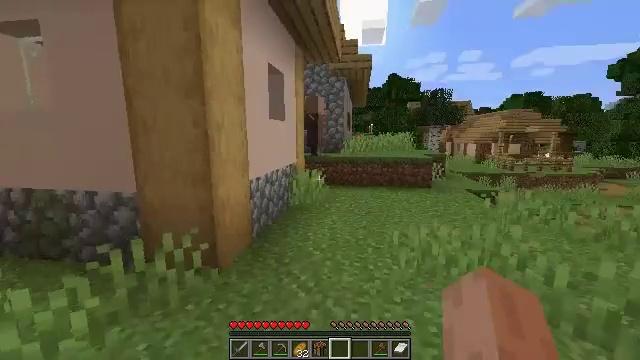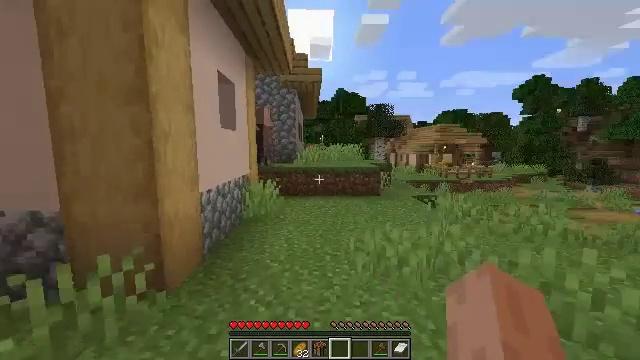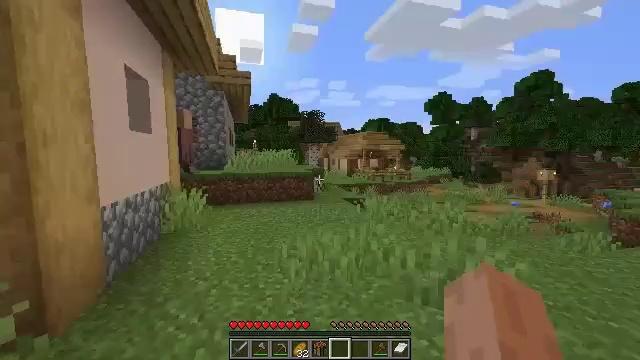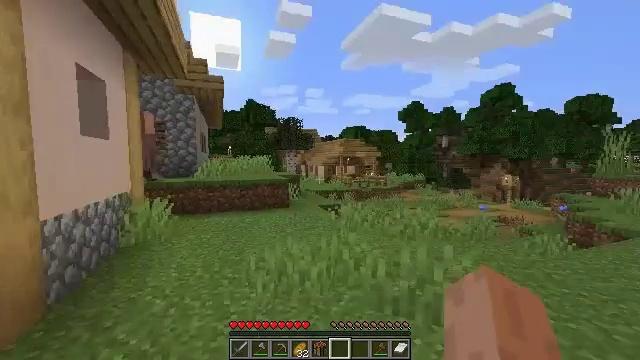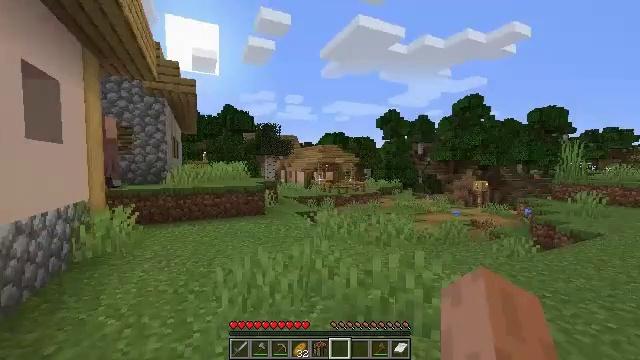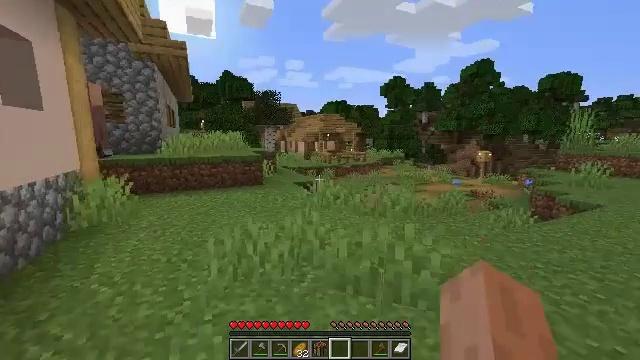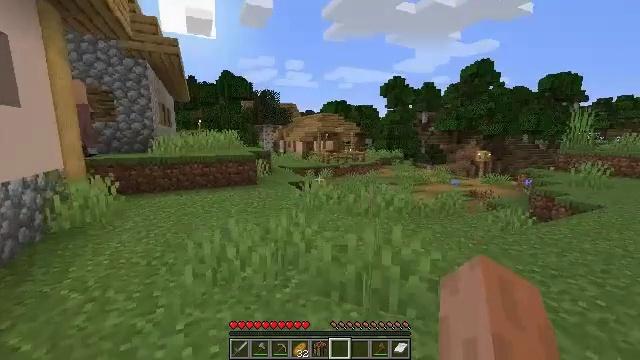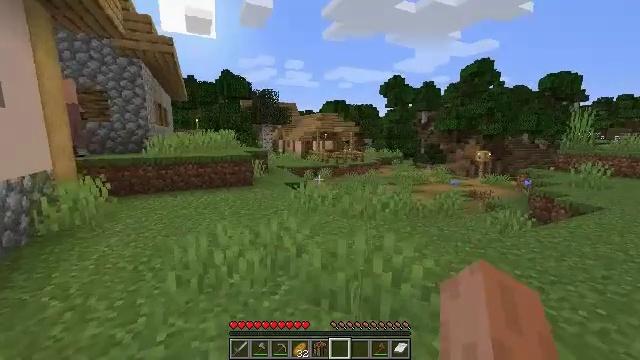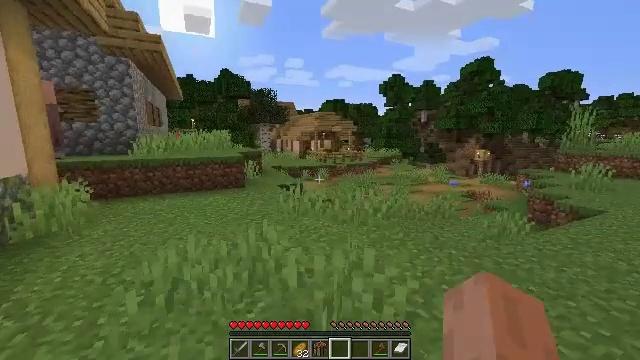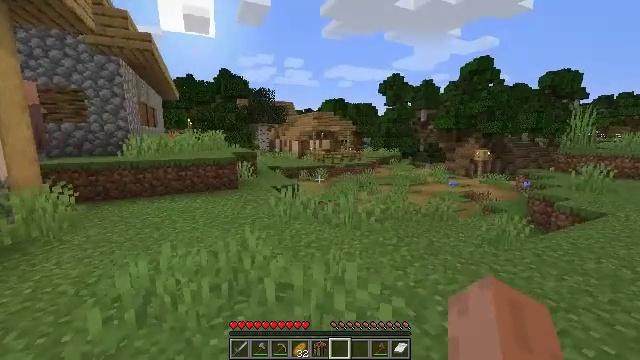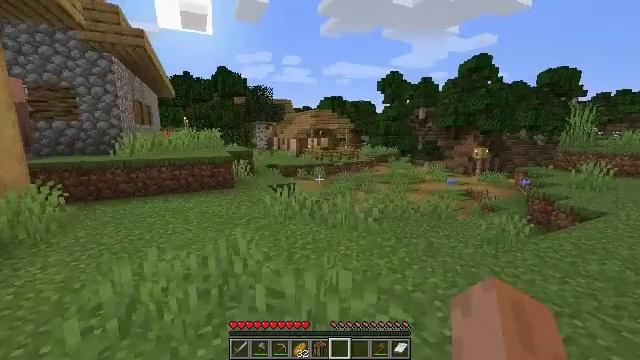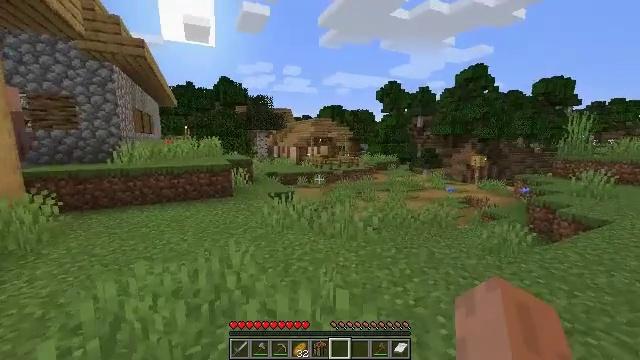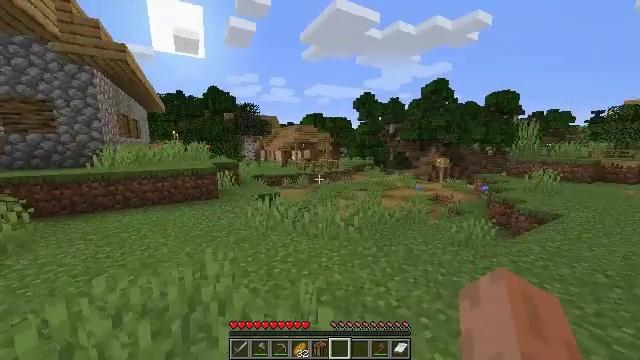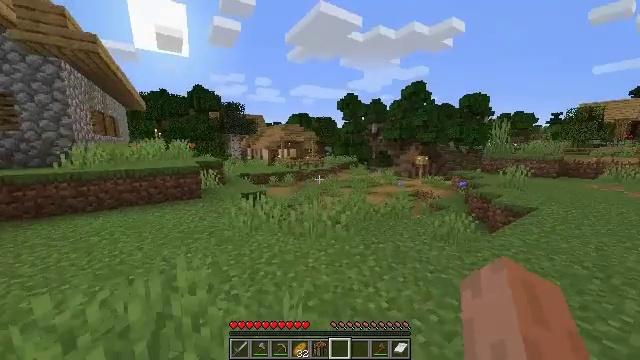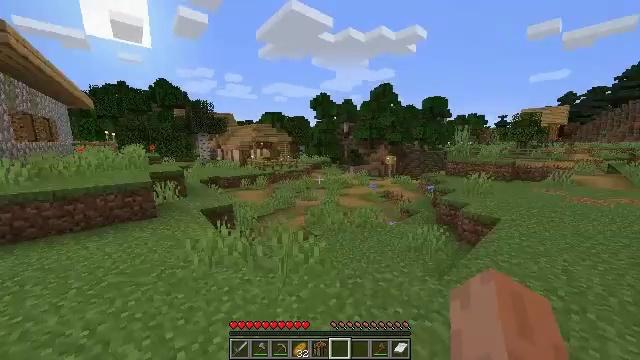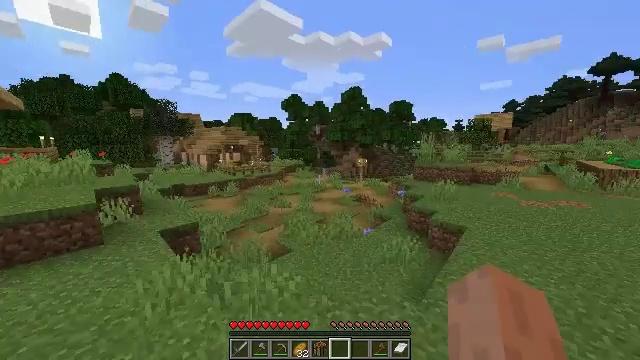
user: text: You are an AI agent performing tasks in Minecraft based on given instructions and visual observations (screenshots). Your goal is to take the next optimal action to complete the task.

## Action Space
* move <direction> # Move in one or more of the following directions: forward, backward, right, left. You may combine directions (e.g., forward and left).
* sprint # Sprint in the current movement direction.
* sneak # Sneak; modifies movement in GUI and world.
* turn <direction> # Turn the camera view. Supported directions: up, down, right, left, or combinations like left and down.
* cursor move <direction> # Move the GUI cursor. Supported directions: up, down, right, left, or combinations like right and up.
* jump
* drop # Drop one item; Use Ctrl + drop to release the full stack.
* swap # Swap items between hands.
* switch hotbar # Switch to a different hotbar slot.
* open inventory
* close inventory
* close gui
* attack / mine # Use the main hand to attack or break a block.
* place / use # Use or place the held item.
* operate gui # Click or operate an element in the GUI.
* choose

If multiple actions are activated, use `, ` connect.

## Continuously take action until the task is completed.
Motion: motion action
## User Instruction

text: Break the grass path to collect materials.
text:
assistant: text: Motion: turn right and up
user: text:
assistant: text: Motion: move forward and move right, turn right and up
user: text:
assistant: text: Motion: move forward and move right, turn right and up
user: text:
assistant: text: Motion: move forward and move right, turn right and up
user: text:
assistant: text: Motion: move forward and move right, turn down
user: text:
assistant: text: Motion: move forward and move right
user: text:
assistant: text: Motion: move forward and move right
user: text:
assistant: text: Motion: move forward and move right
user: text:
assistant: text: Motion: move forward and move right
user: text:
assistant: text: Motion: move forward, sprint
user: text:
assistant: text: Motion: move forward, sprint, turn up
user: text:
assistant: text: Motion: move forward, sprint, turn right
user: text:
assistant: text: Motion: move forward, sprint, turn right
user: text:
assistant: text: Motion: move forward, turn right, jump
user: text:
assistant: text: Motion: move forward, turn right, jump
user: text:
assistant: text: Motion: move forward, turn right, jump
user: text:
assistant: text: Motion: move forward, turn right, jump
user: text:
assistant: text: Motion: move forward, turn right, jump
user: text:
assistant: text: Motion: move forward, jump
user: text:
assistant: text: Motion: move forward, jump
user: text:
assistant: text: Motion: move forward, jump
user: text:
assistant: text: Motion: move forward, jump
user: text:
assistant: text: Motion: move forward, jump
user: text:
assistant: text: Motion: move forward, jump
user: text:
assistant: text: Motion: move forward, jump
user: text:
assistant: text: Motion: move forward, jump
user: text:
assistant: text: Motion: move forward, jump
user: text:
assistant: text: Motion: move forward, jump
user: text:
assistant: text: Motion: move forward, turn left, jump
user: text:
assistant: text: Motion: move forward, jump